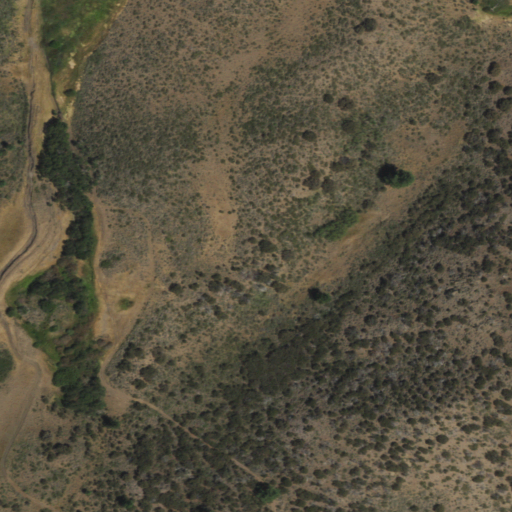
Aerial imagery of depression(s) in Nevada named Dutch Louie Flats containing shrub, evergreen forest, and grassland